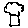
Label: tree